Interaction volume radius: 5 \u00c5
Interaction volume height: 20 \u00c5
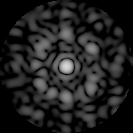
Disorder parameter: 0.7442